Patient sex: F
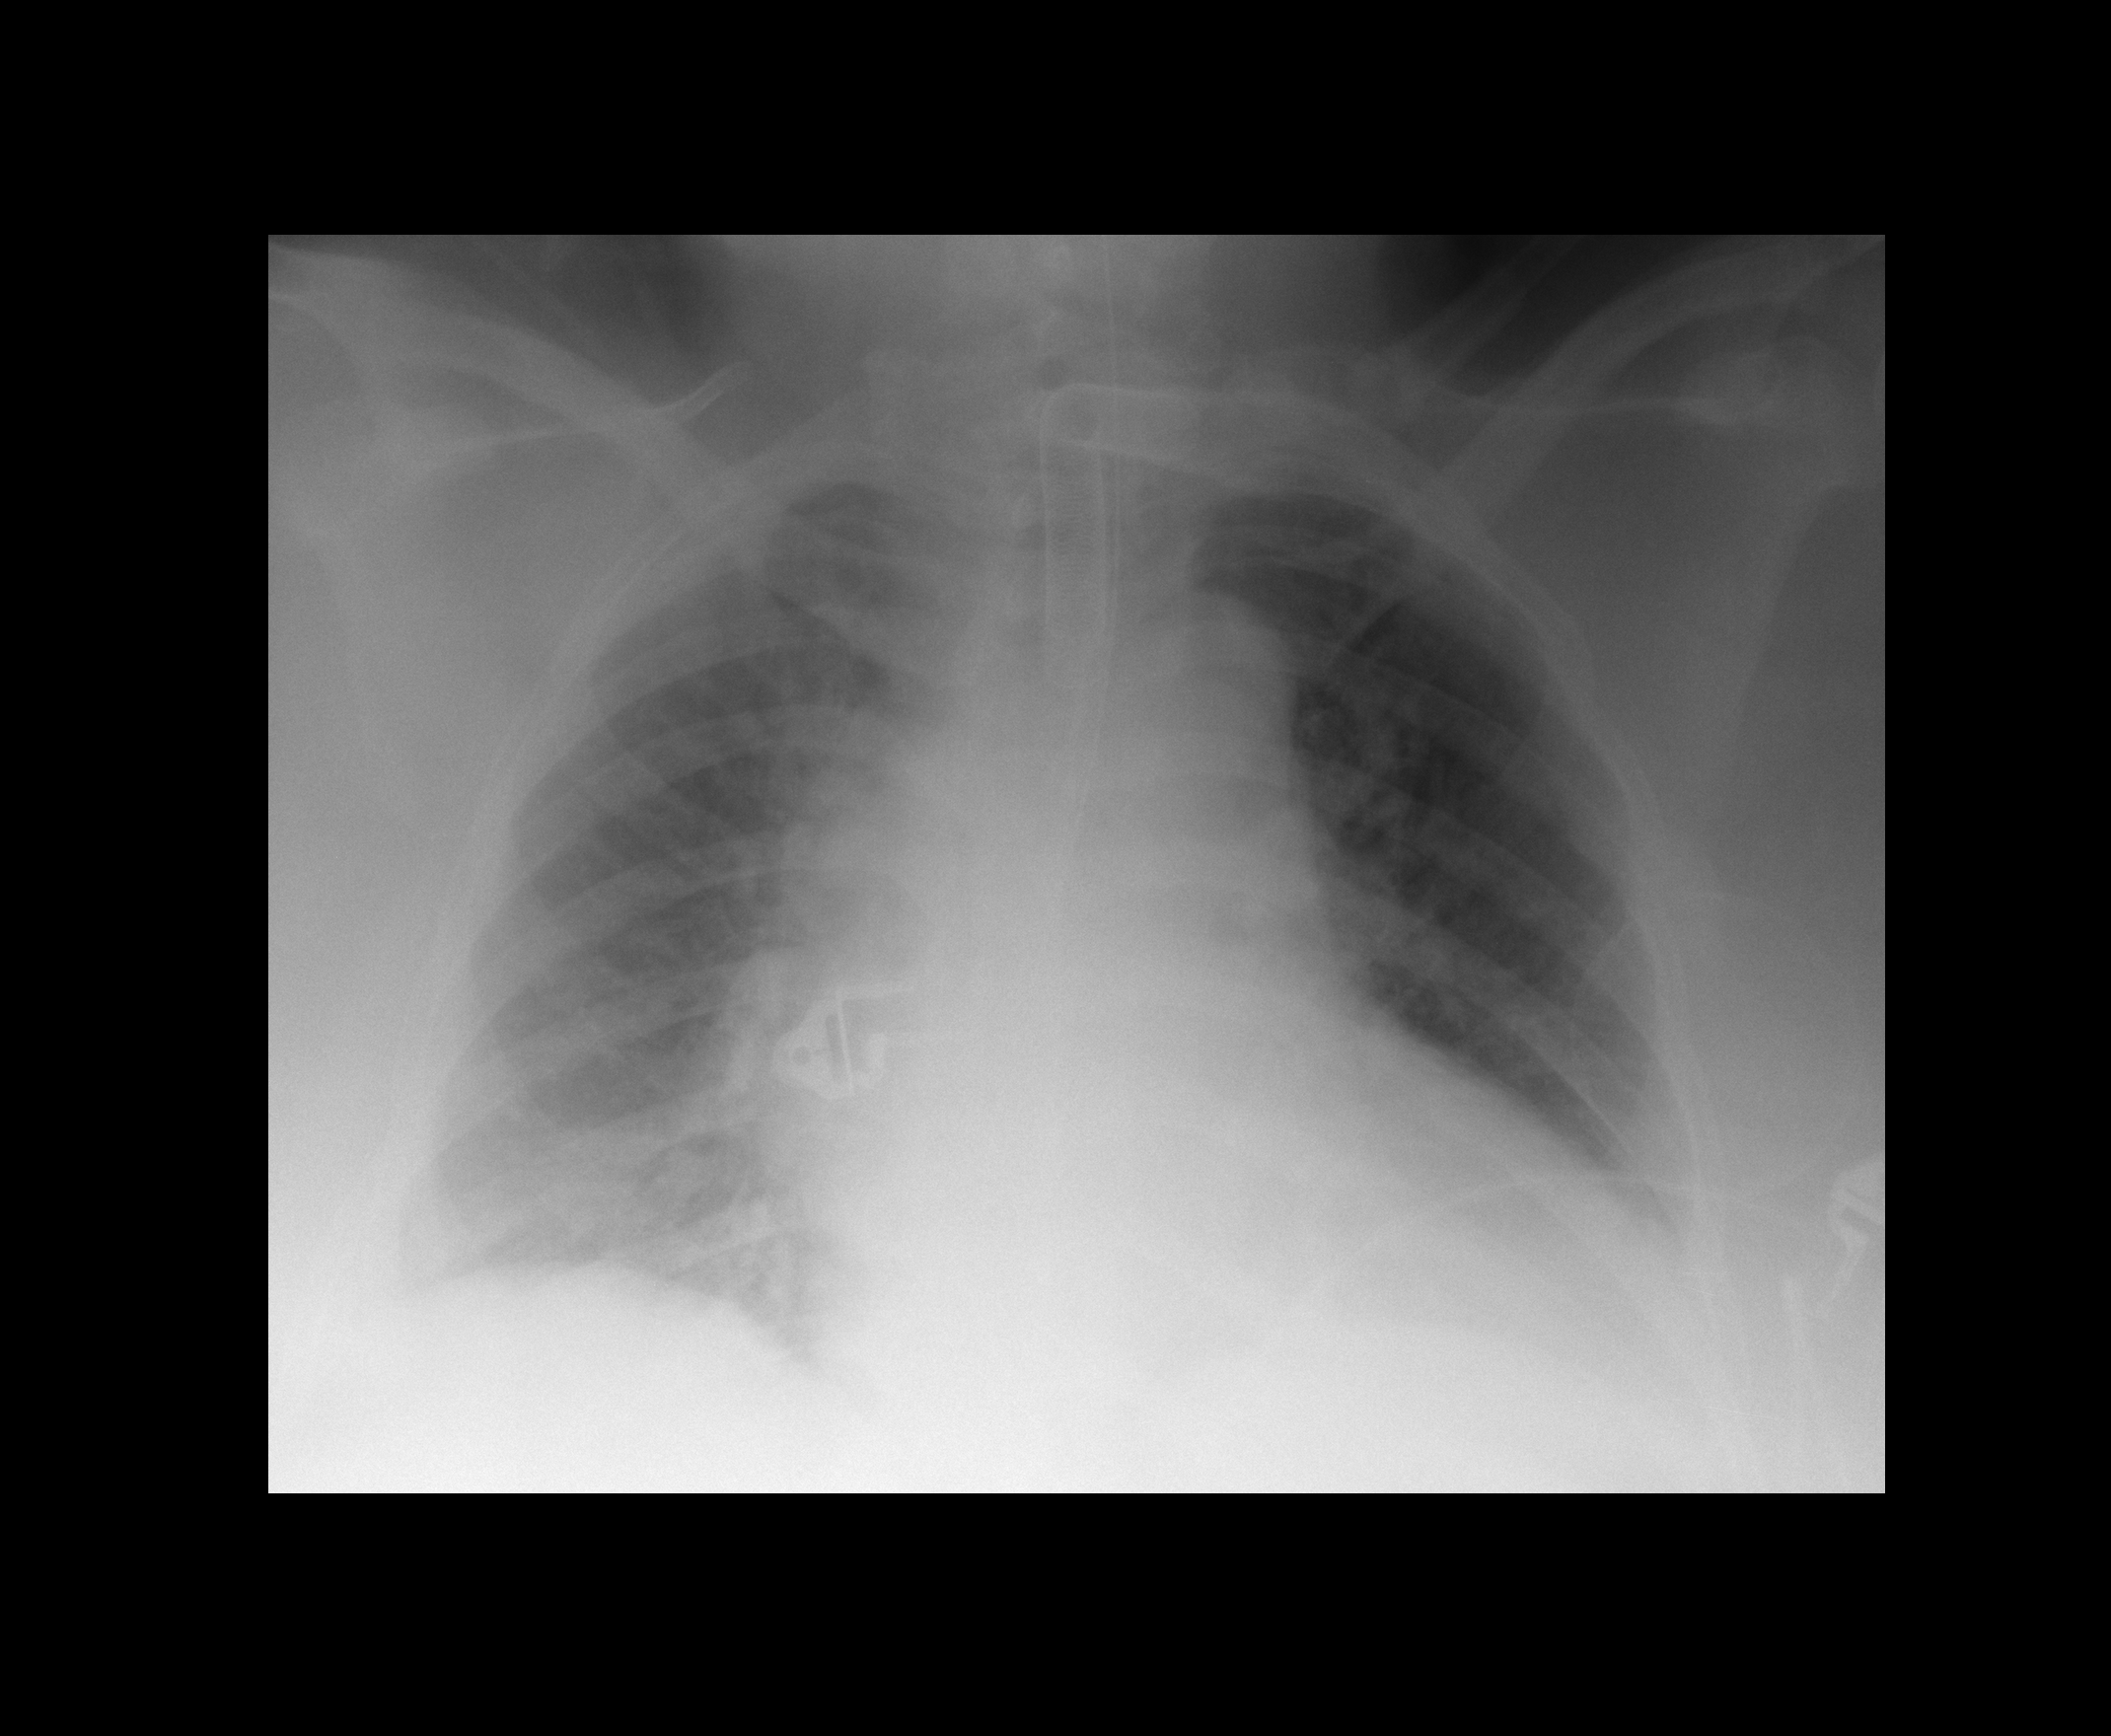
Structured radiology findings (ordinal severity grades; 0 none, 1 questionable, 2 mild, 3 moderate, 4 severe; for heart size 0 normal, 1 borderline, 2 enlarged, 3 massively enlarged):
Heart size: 2
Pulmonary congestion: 2
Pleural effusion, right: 1
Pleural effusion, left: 2
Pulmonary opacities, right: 2
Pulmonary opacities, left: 0
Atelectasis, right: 2
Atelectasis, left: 2